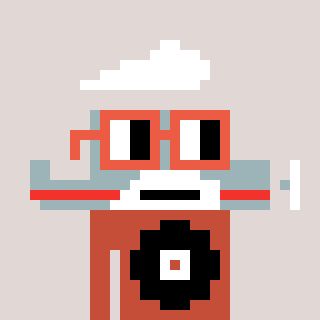
a pixel art character with square orange glasses, a plane-shaped head and a rust-colored body on a warm background